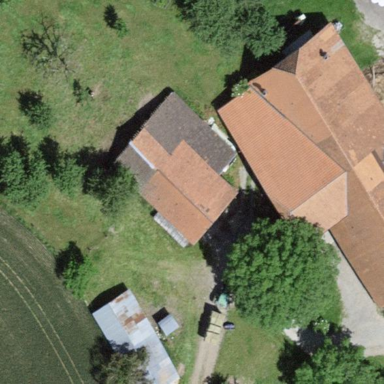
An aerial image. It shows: Rural barn.